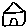
Label: house